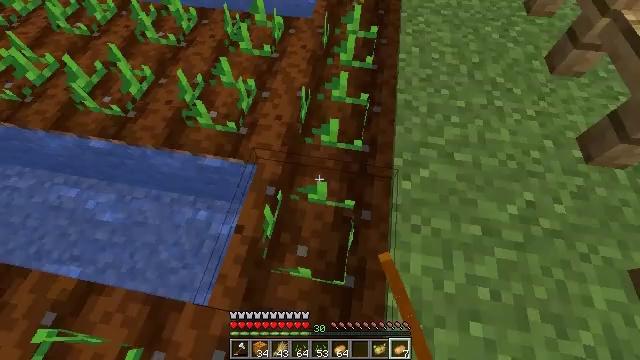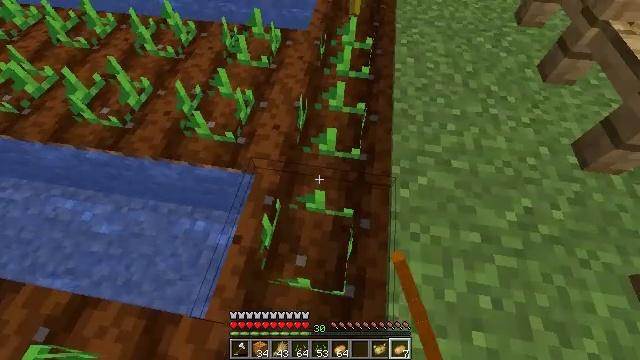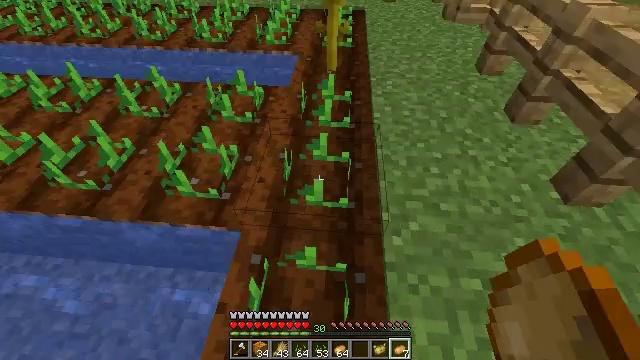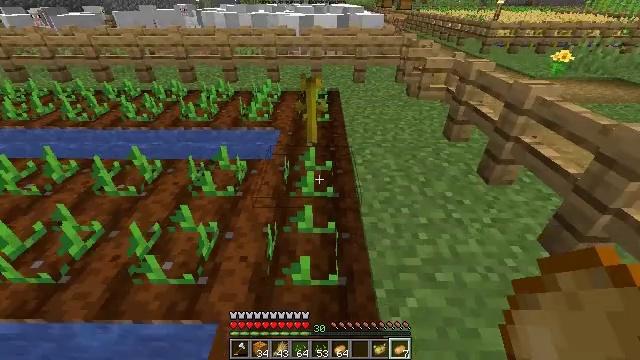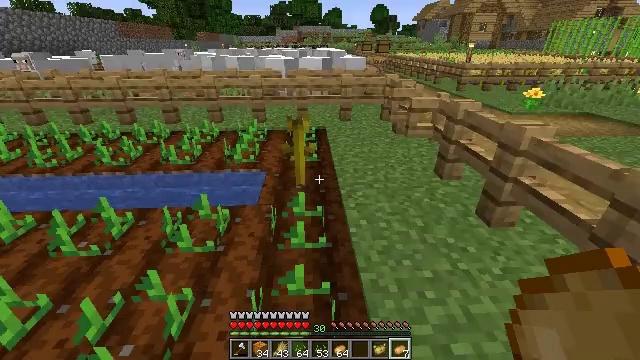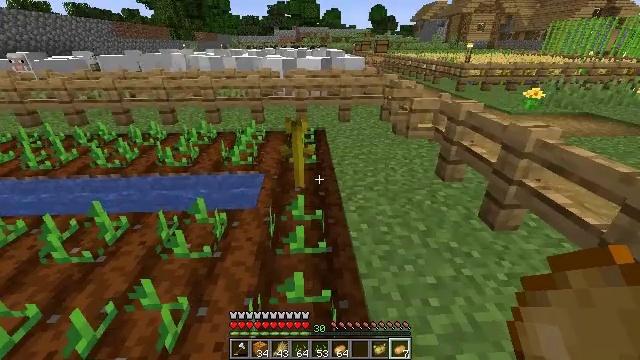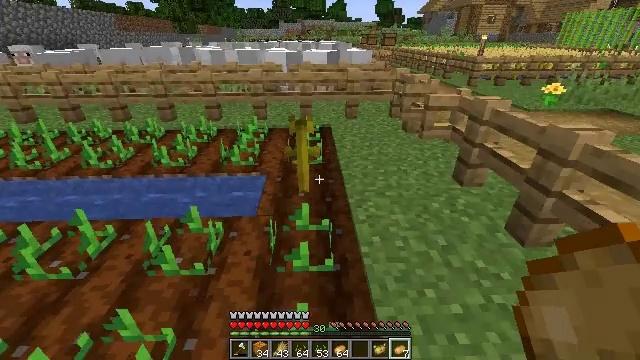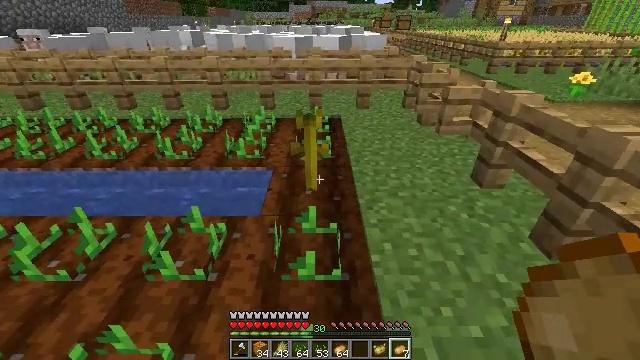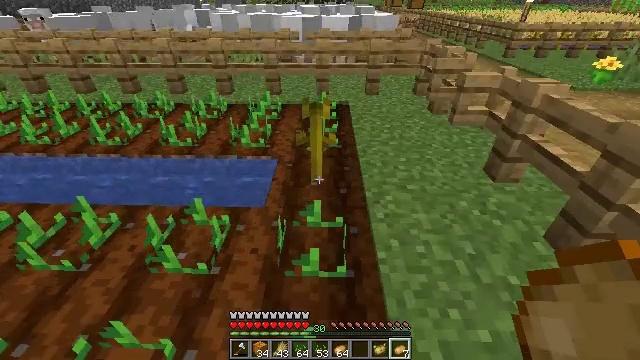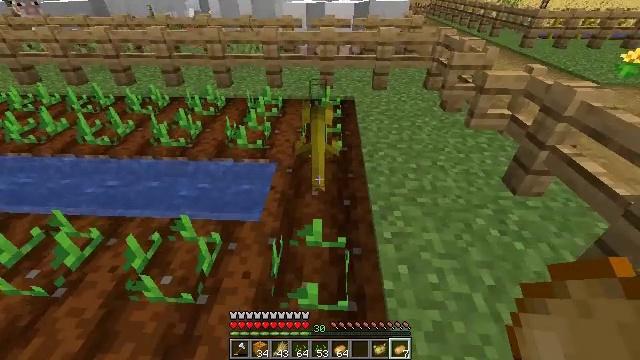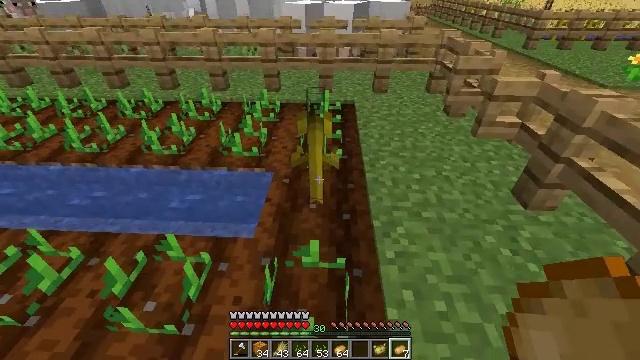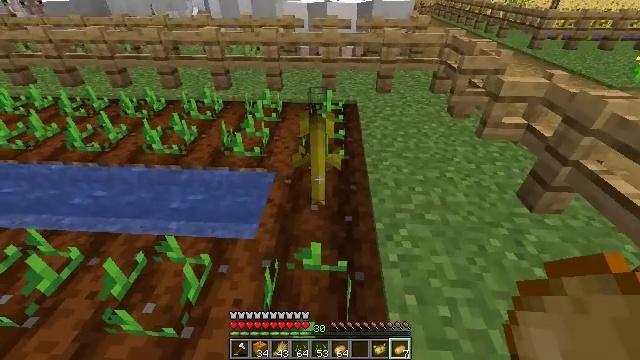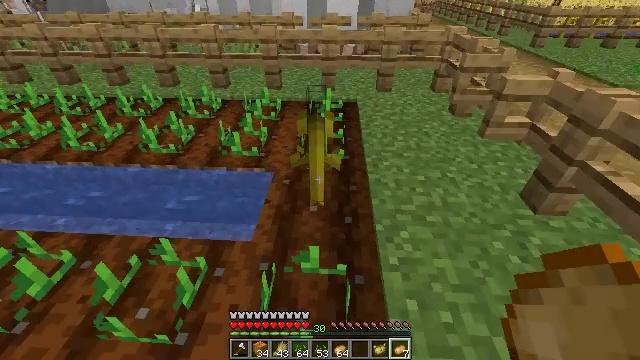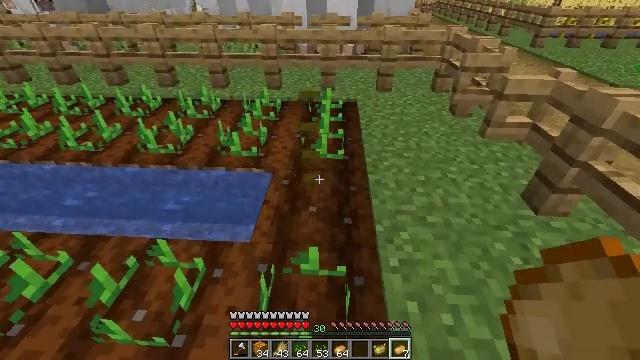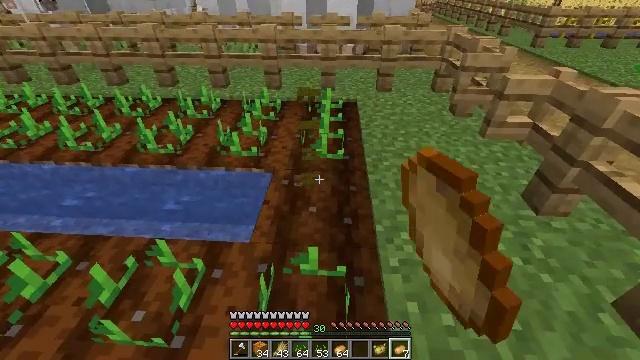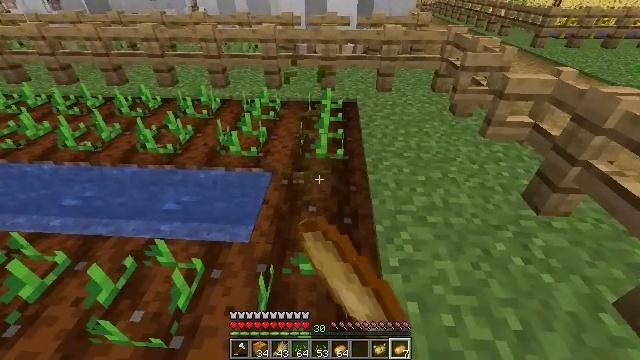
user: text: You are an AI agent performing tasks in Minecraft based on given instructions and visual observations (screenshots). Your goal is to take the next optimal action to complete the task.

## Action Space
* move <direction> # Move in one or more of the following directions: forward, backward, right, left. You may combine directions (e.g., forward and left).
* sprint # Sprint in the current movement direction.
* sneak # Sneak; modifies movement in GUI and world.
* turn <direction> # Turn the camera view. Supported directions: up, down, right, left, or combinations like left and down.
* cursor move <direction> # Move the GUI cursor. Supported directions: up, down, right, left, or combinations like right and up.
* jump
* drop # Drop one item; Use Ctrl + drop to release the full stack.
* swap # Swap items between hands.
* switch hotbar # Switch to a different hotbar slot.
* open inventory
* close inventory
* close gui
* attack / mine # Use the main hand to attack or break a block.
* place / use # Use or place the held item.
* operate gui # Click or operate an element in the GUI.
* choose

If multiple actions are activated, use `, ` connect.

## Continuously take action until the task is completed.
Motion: motion action
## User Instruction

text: Harvest the pumpkin stem by left-clicking.
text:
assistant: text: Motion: turn up
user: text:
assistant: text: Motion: move forward, turn right and up
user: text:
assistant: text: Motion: move forward, turn right and up
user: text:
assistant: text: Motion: move forward, turn right and up
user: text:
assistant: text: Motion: move forward
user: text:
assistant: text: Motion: move forward, turn left and down
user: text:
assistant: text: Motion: move forward, turn left and down
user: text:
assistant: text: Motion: move forward, turn left and down
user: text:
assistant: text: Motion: move forward, turn left and down
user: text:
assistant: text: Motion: no_op
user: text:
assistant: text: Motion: no_op
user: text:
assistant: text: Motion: no_op
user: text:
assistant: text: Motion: attack / mine
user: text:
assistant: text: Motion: attack / mine
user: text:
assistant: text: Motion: attack / mine
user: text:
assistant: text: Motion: no_op
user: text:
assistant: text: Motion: turn down, use / place
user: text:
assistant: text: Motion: use / place